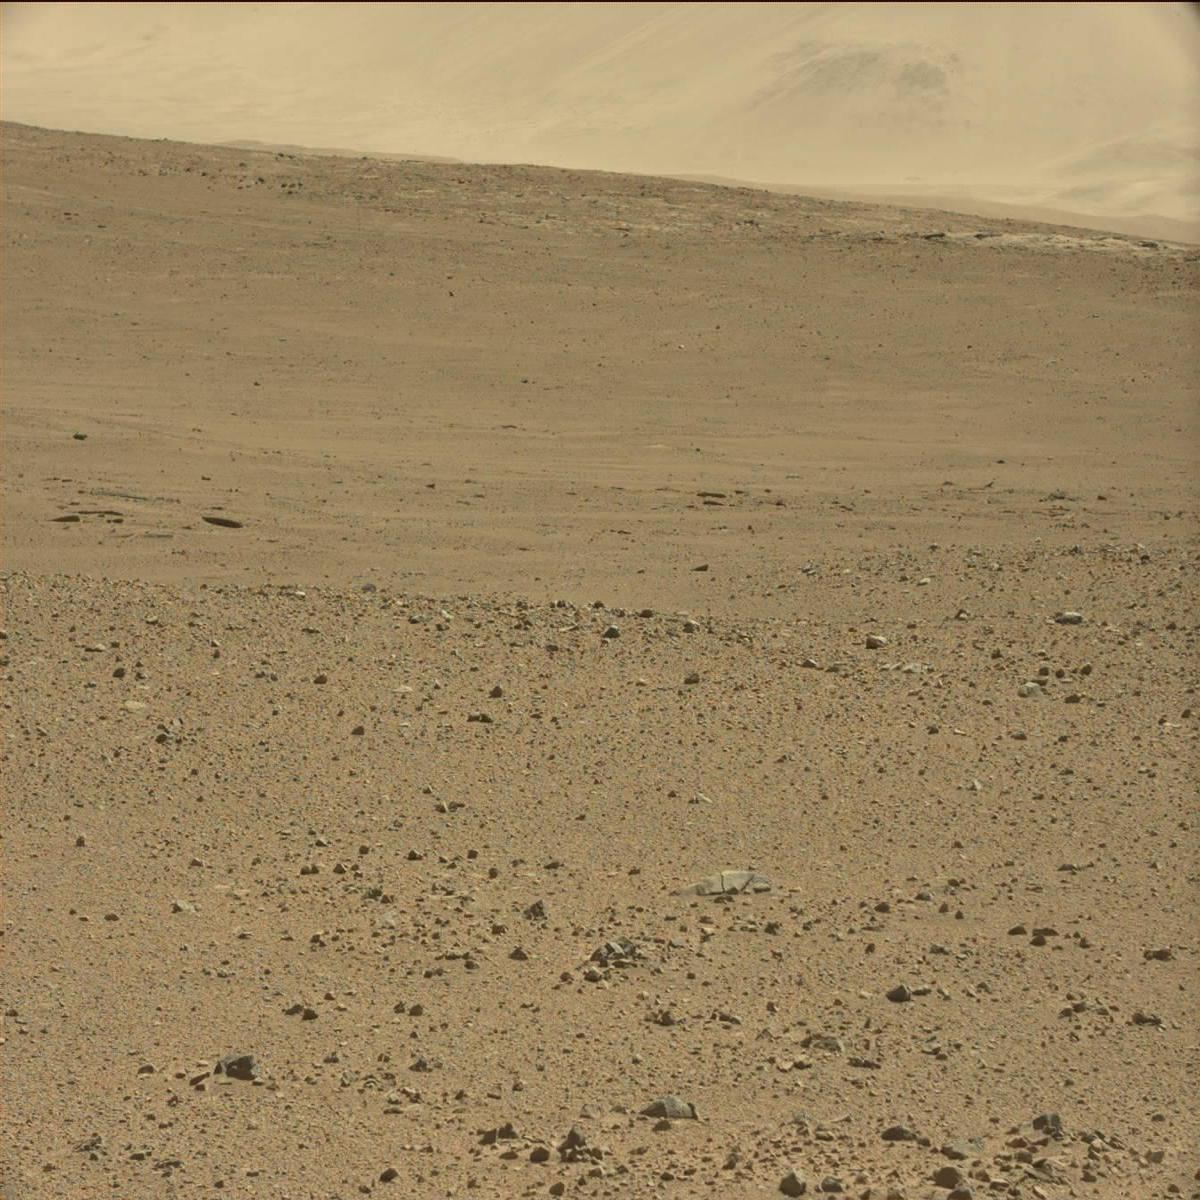
Terrain classes present: Bedrock, Ridge, Sand / Soil